Question: I know how to make columns with CSS.
But Can anyone tell me how do I do like shown in the pic?

The white space span the latter two columns.
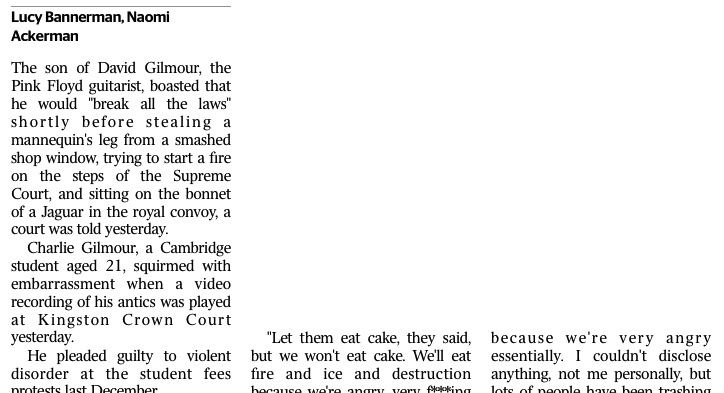
Answer: The only solution I can image is to use two elements within the element that contains the text. Then using 'float:right' can seem like one. If you want to position an image, or another 'div', above you can use 'position:absolute'.
here an example css:
'''
div {
-moz-column-count: 3;
-moz-column-gap: 20px;
-webkit-column-count: 3;
-webkit-column-gap: 20px;
column-count: 3;
column-gap: 20px;
position:relative;
width:800px;
}
.whitearea {
width:250px;
height:200px;
float:right;
}
@media screen and (-webkit-min-device-pixel-ratio:0) {
.webkit {height:350px;}
}
img {position:absolute;right:0}
'''
<URL>
In firefox the result is as excepted, but chrome breaks it. I added a hack that make the height bigger, this improve it but doesn't make it the same as firefox. Maybe there are some additional tricks that can give you the same result in both browsers.